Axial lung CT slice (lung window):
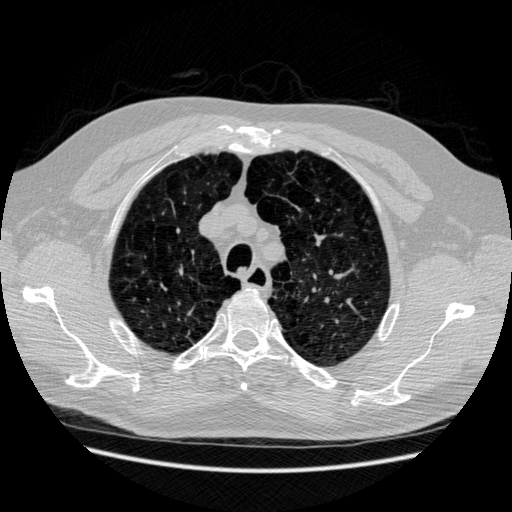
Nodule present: no